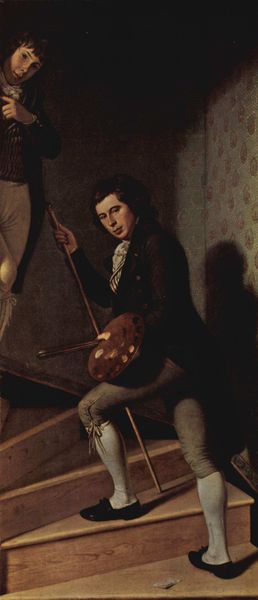
Titel: Porträt der Raphaelle und Titian Peale auf der Treppe
Künstler: Charles Willson Peale
Standort: Philadelphia (Pennsylvania)
Institution: Philadelphia Museum of Art
Schlagwörter: dunkel, gemälde, hand, kopf, mann, schatten, weiß, menschen, braun, daumen, frisur, grau, holz, licht, mund, männer, nacht, nase, rücken, schwarz, ölbild, blick, haus, schal, tuch, malerei, muster, rock, schleife, bart, gesichter, hose, jacke, jung, wand, augen, blicke, gesicht, kragen, bild, bildnis, halskrause, halskrausen, portrait, porträt, öl, haare, mantel, kind, locken, stock, turm, perücke, ecke, zwei, schuhe, stab, hosen, jungen, farben, farbe, romantik, ölgemälde, treppe, frack, tafel, tapete, halstuch, maler, aufgang, stufe, stufen, socken, junge, waden, zeigen, jackett, strümpfe, schild, zettel, wandern, loch, künstler, schritt, treffen, schuh, palette, pinsel, tracht, maserung, wanderer, strumpfhose, treppenhaus, kniebundhose, kniestrümpfe, strumpfhosen, kniebundhosen, wendeltreppe, malstock, künstlerbildnis, format, kniebund, aufstieg, holztreppe, steigen, umgedreht, kniehose, steige, farbpalette, stiege, kniehosen, knickerbocker, balg, junge männer, hochgehen, beinkleidung, malerstock, gemökde, zwei jungen, holzstufen, werthermode, cartello